Question: Given the supply, demand, and route table for this logistics problem, what is the minimum total cost? Please provide the answer as an integer.
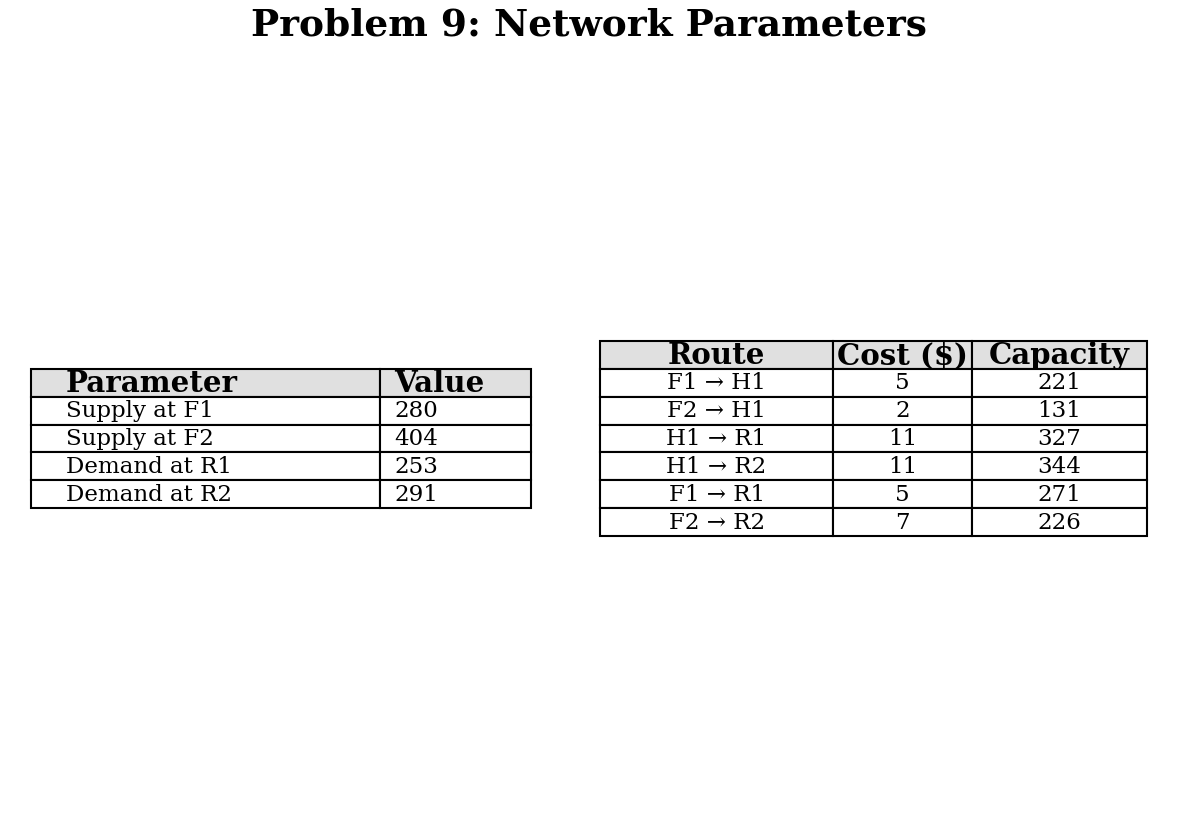
Answer: 3692